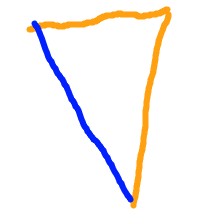
Shape: triangle